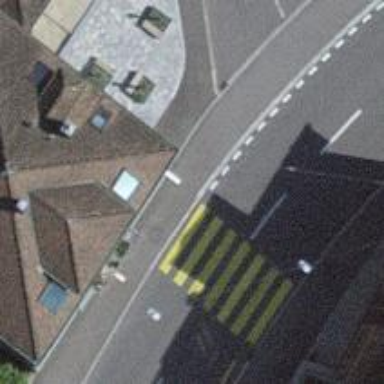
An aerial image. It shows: Kerb barrier.